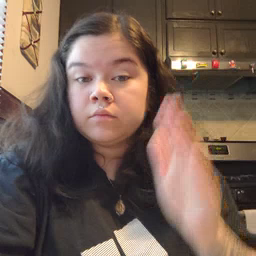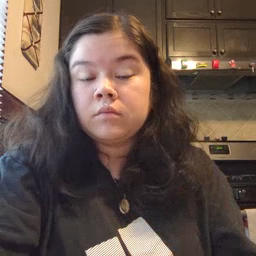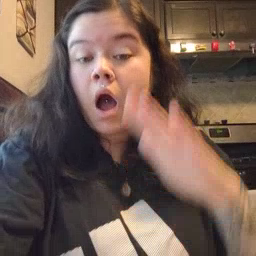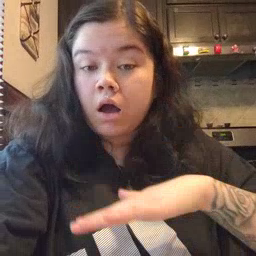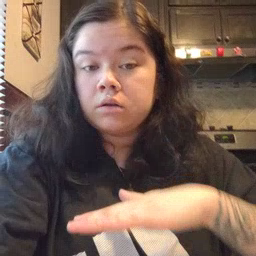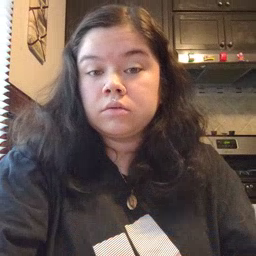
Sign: on